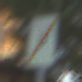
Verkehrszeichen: EndeUmleitung
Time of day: SunriseSunset
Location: Outdoor (Urban)
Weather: Clear
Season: NotSpecified
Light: Natural